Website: lowes
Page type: payment
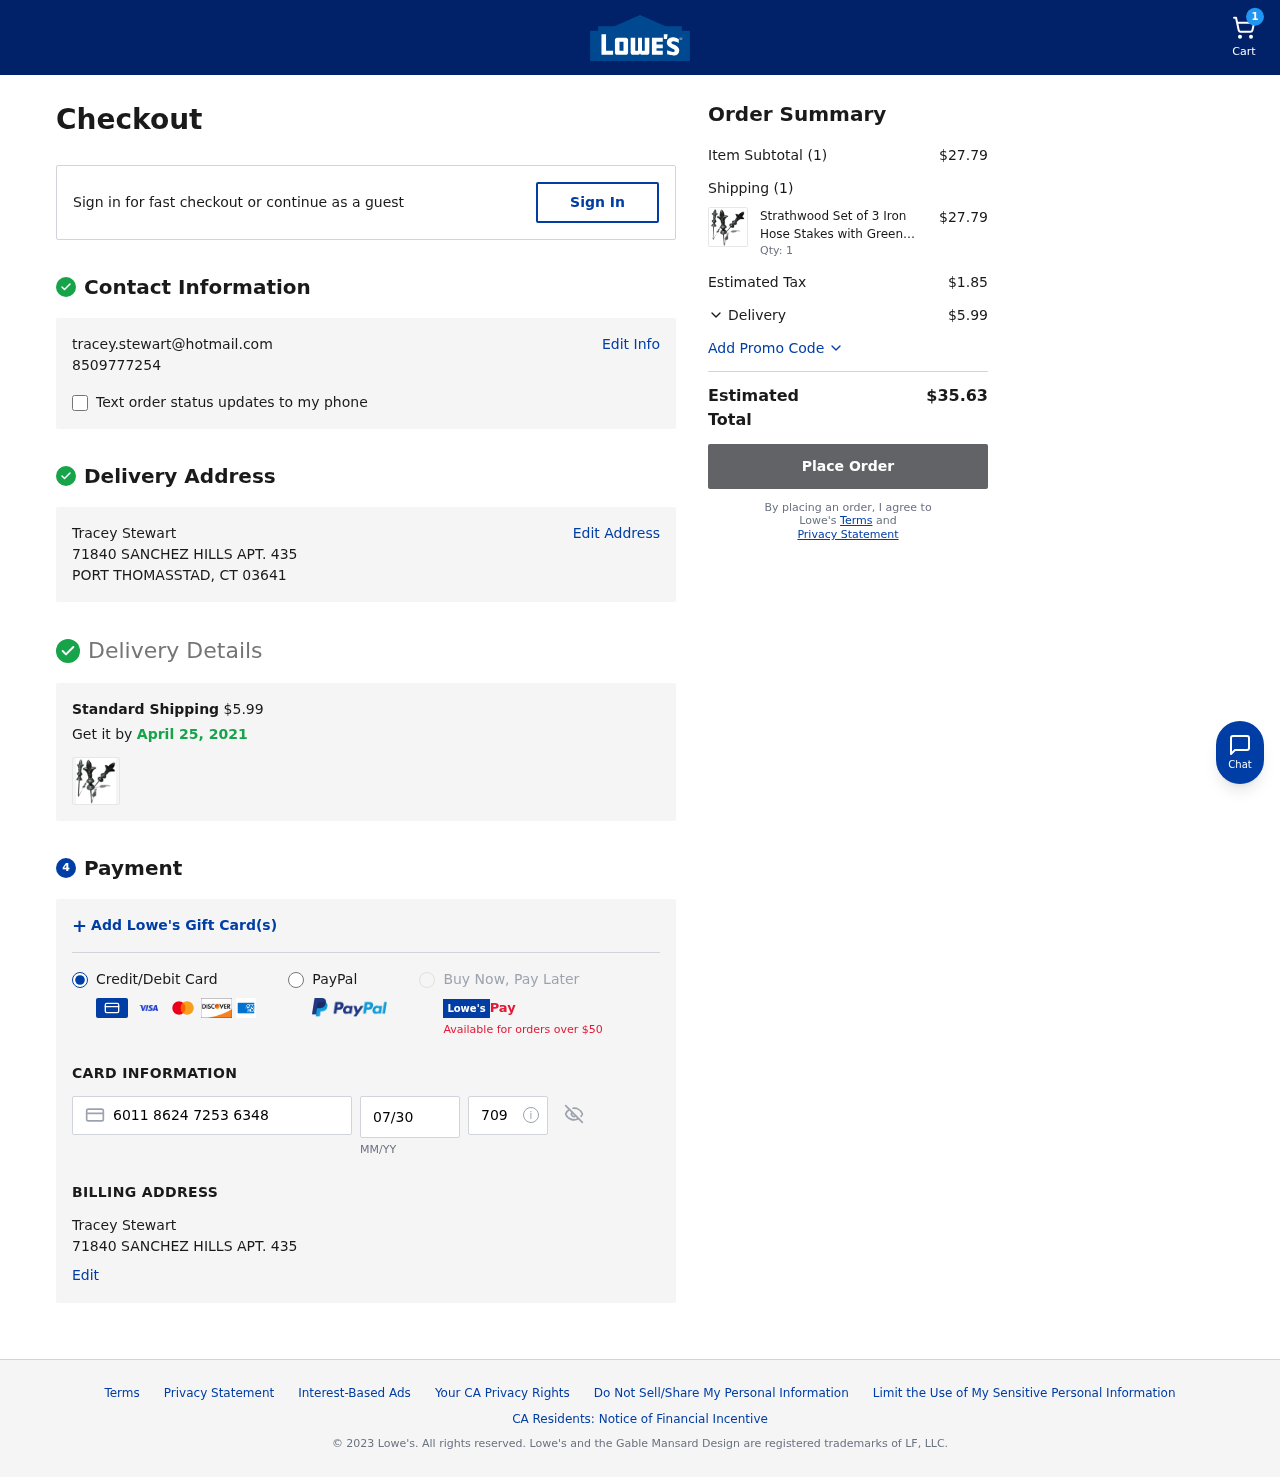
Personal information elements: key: PII_CARD_CVV
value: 709
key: PII_CARD_EXPIRY
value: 07/30
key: PII_CARD_NUMBER
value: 6011 8624 7253 6348
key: PII_EMAIL
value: tracey.stewart@hotmail.com
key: PII_FULLNAME
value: Tracey Stewart
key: PII_FULLNAME2
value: Tracey Stewart
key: PII_PHONE
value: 8509777254
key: PII_STREET
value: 71840 SANCHEZ HILLS APT. 435
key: PII_STREET2
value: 71840 SANCHEZ HILLS APT. 435
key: PII_CITY_STATE_ZIP
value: PORT THOMASSTAD, CT 03641
Product elements: key: PRODUCT1_NAME
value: Strathwood Set of 3 Iron Hose Stakes with Green Patina Finish
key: PRODUCT1_PRICE
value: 27.79
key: PRODUCT1_QUANTITY
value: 1
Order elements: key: ORDER_NUM_ITEMS
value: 1
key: ORDER_SHIPPING_COST
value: $5.99
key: ORDER_DELIVERY_DATE
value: April 25, 2021
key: ORDER_SUBTOTAL
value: $27.79
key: ORDER_NUM_ITEMS2
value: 1
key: ORDER_TAX
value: $1.85
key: ORDER_SHIPPING_COST2
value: $5.99
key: ORDER_TOTAL
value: $35.63